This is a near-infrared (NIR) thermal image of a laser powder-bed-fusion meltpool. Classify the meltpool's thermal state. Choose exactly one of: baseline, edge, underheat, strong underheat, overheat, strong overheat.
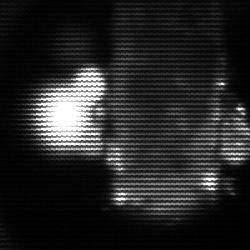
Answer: strong underheat